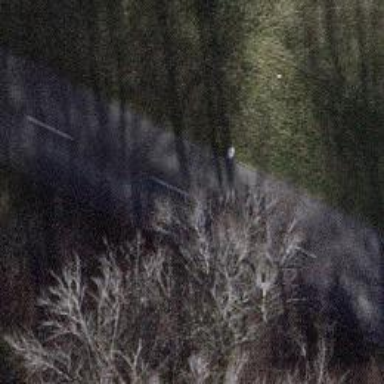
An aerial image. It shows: Asphalt road classified as tertiary.